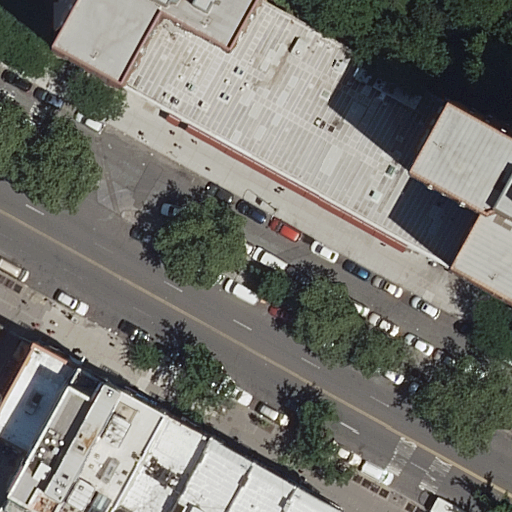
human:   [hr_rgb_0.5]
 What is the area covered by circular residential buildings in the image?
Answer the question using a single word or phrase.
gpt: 0m2

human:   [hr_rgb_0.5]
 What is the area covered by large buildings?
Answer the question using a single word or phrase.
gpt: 2461m2

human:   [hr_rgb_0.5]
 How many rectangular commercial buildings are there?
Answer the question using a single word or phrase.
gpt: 0

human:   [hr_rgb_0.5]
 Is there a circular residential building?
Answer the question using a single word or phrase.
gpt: no

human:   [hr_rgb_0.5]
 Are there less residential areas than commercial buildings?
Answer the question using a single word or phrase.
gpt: no

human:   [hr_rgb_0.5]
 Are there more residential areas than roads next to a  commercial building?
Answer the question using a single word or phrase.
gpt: yes

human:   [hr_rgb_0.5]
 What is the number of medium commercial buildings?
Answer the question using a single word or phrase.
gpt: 0

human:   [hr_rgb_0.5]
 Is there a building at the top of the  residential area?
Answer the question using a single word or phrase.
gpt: no

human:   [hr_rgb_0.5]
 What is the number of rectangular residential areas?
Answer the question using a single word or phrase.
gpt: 1

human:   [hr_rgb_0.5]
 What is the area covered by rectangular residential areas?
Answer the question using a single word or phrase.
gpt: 10614m2

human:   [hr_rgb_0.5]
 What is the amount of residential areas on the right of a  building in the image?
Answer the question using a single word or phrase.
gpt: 1

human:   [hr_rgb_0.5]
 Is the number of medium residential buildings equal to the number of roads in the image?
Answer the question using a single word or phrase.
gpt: yes

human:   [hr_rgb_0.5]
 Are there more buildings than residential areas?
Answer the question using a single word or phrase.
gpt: yes

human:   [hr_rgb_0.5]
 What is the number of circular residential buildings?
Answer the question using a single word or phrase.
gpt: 0

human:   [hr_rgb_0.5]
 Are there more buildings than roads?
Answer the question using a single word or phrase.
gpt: yes

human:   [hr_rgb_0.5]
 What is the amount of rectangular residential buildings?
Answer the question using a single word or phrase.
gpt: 6

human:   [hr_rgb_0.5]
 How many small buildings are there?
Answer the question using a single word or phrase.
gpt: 2

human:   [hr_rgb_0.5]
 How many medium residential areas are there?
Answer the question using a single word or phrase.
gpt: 0

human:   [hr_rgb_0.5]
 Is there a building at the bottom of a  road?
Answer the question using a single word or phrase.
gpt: yes

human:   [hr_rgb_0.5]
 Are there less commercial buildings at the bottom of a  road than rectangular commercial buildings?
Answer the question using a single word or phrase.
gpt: no

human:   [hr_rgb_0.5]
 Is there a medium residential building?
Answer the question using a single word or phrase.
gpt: yes

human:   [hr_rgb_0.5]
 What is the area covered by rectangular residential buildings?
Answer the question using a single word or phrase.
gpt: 1495m2

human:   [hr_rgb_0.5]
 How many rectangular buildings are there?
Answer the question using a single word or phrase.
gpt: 6

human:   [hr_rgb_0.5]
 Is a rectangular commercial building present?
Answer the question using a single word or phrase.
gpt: no

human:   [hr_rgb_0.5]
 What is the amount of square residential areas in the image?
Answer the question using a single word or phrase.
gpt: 0

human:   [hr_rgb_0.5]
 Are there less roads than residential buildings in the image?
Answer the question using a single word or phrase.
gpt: yes

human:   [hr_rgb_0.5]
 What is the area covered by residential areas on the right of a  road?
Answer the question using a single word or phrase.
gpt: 10614m2

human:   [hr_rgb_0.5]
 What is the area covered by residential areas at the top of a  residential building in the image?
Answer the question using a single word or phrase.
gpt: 10614m2

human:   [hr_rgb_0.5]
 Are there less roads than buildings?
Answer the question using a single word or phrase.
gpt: yes

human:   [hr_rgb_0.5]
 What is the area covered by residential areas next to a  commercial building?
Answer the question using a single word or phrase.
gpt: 0m2

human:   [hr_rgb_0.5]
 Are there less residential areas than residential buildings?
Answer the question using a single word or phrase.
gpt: yes

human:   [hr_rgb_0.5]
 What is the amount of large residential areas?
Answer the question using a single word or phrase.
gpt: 1

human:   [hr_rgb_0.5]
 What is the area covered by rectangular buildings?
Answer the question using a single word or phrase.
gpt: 1495m2

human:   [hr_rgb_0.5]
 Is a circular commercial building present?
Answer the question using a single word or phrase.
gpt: no

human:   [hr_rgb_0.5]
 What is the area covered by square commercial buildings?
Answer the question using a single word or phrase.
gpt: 0m2

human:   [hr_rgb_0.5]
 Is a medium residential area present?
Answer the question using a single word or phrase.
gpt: no